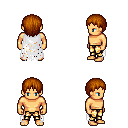
a pixel art fantasy rpg character, male body template, human, tanned skin, white tattered cape, gold greaves, brunette plain hairstyle, four views (front, back, left, right), 2x2 character sprite sheet, small pixel art, hard edges, no anti-aliasing